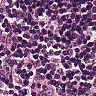
Metastatic tissue present: no